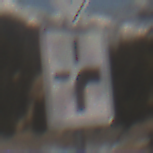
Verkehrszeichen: VerlaufVorfahrtsstrasse3
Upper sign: Vorfahrtsstrasse
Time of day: Midday
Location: Outdoor (Nature)
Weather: PartlyCloudy
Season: NotSpecified
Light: Natural